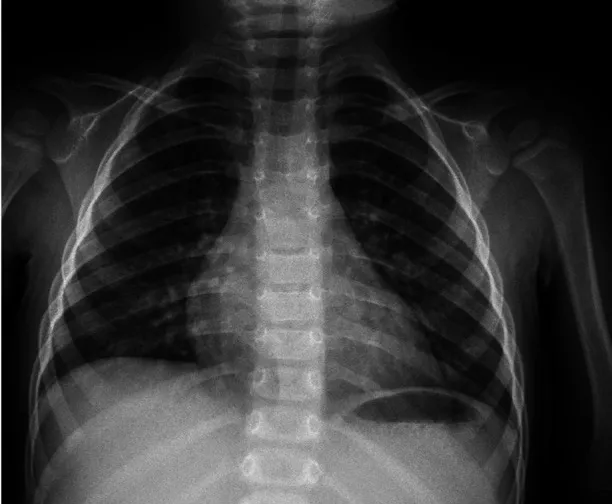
Chest x-ray.
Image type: radiology (x_ray)